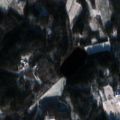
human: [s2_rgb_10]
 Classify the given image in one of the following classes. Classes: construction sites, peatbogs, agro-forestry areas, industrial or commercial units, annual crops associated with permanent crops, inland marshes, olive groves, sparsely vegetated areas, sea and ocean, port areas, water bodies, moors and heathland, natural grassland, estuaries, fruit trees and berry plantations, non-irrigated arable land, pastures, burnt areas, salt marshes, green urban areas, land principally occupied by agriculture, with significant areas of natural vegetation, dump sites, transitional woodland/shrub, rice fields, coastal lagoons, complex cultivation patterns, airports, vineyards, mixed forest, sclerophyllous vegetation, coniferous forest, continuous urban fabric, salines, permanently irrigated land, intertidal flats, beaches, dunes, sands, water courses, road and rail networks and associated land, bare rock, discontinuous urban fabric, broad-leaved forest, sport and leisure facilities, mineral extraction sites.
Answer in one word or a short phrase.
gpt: coniferous forest, mixed forest, transitional woodland/shrub